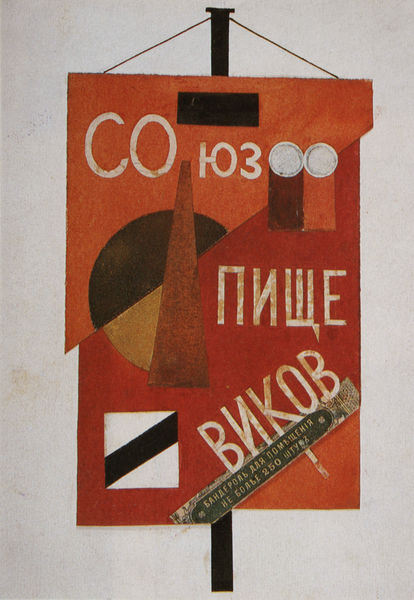
Titel: "Union der Lebensmittelarbeiter"
Künstler: Antonina Sofronowa
Standort: Köln
Institution: Sammlung Krystyna Gmurzynska-Bscher
Schlagwörter: weiß, gelb, kubismus, kubistisch, braun, orange, zeichen, rot, spitze, schnur, strick, kreis, rund, stock, schrift, stab, fahne, flagge, mast, russland, abstrakt, formen, fahnenmast, schild, text, buchstaben, orden, ecken, hängend, rechteckig, aufgehängt, ungegenständlich, quadrat, konstruktivismus, kubisch, standarte, russisch, überlagerung, schwazr, kyrillisch, souz